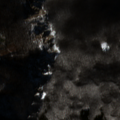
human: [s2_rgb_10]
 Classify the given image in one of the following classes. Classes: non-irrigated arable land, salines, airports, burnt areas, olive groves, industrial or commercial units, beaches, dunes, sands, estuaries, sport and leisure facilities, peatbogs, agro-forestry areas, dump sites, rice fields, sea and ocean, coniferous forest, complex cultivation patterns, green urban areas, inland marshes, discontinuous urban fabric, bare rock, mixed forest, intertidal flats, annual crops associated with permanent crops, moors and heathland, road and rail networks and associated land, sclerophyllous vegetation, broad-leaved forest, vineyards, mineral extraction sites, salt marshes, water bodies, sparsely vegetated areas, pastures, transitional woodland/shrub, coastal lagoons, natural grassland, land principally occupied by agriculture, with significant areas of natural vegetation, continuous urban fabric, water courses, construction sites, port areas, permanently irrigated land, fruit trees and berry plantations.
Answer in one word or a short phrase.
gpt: broad-leaved forest, transitional woodland/shrub